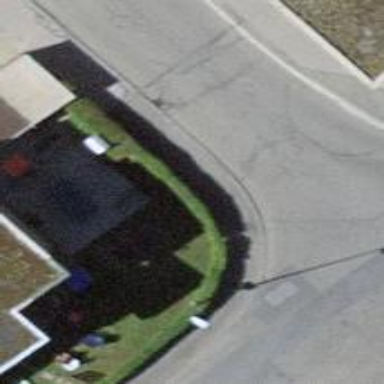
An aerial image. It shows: Kerb barrier.